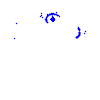
Particle: electron